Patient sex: M
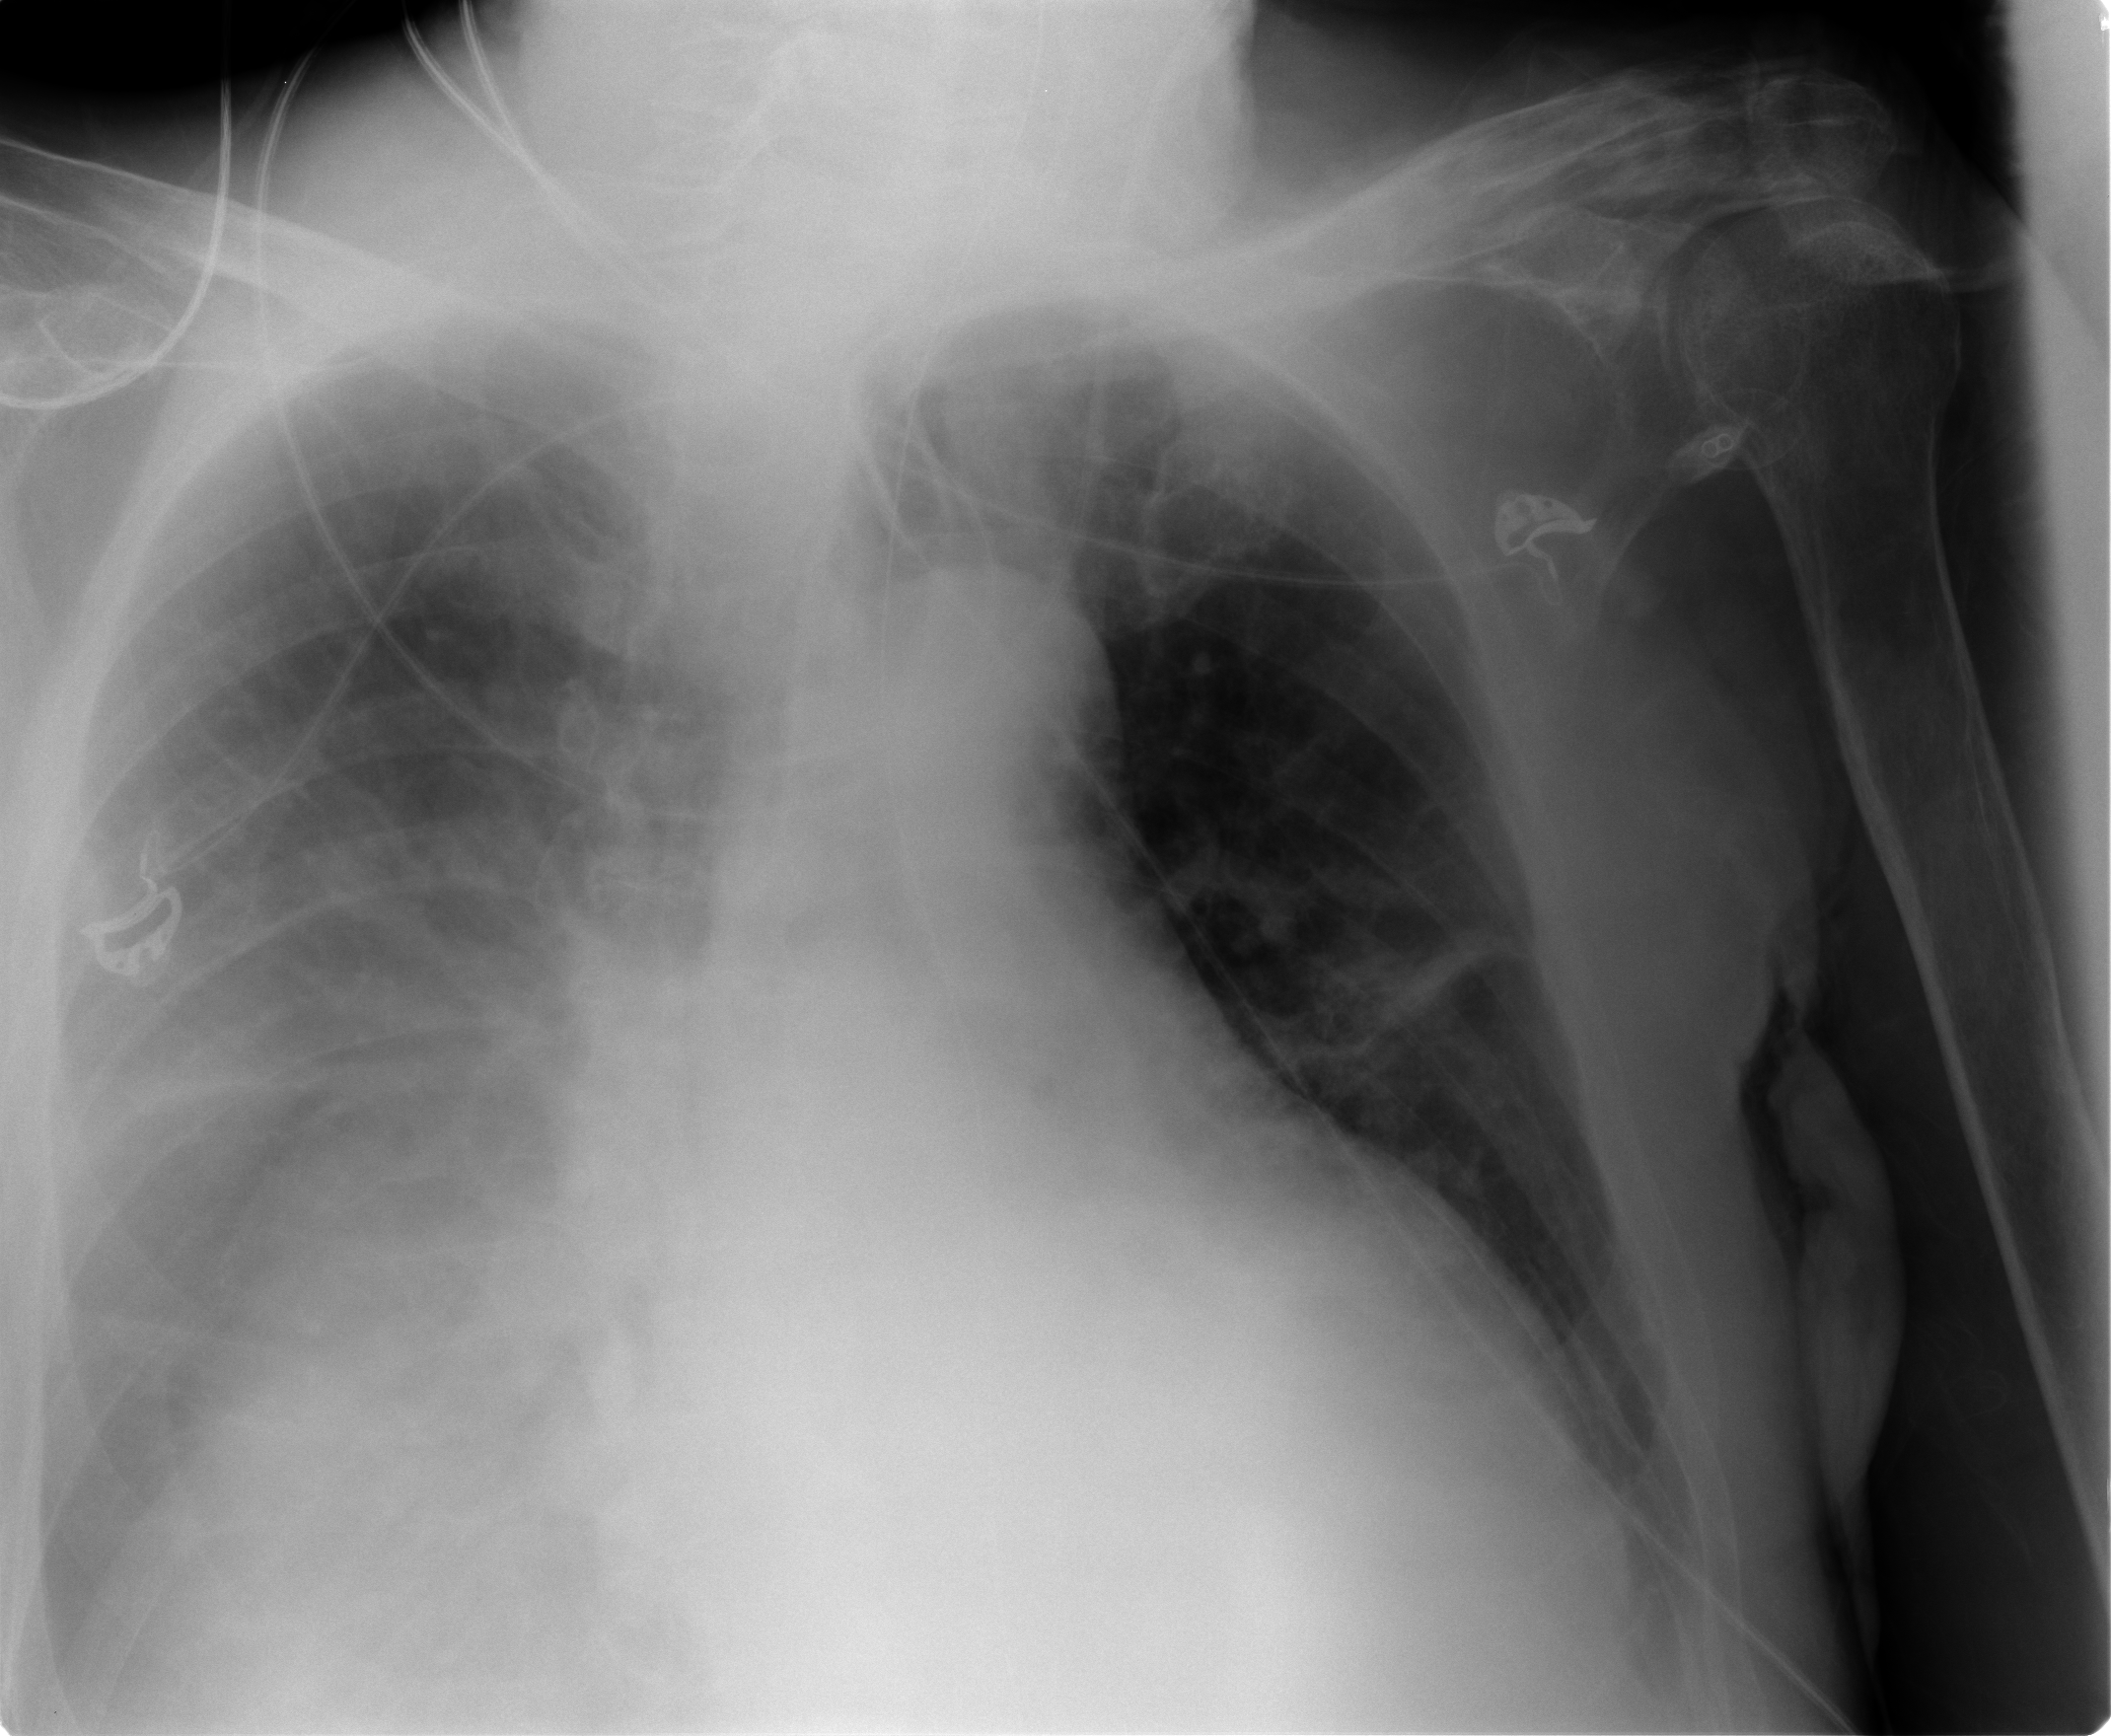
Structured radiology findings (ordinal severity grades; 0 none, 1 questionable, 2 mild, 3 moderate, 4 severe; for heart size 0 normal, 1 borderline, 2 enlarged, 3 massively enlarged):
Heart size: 2
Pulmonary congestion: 2
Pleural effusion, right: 3
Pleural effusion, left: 1
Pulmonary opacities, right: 2
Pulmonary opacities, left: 0
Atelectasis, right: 2
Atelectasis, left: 2